A spectrogram of one vibration snapshot from a rotating-machine test bench is shown (time on one axis, frequency on the other). Classify the rotor condition as one of: normal, misalignment, unbalance, looseness.
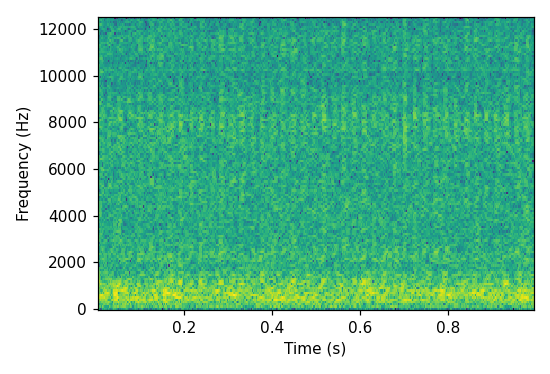
Answer: misalignment